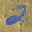
Label: 2